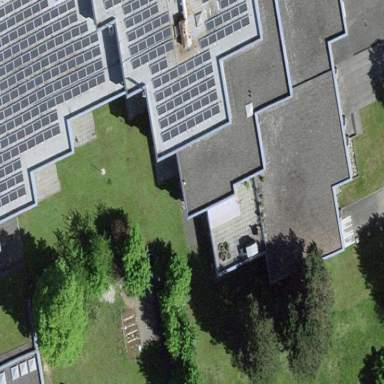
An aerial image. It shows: School building or complex.